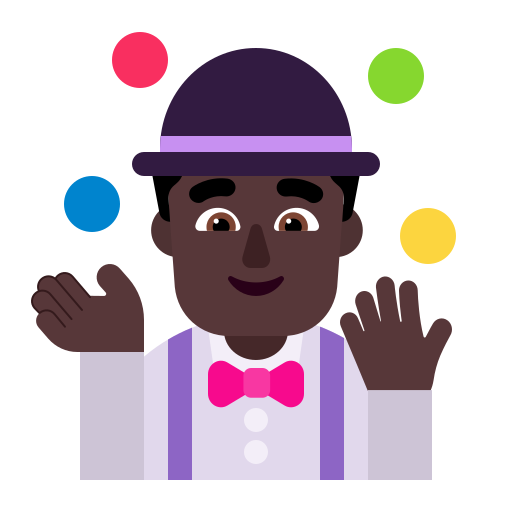
man juggling flat dark